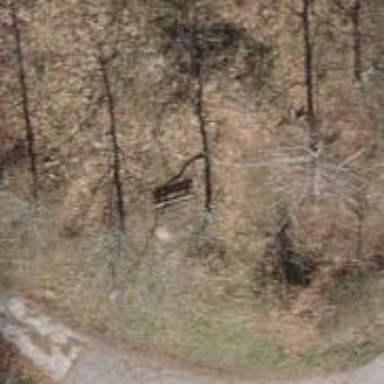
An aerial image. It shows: Bench for seating.